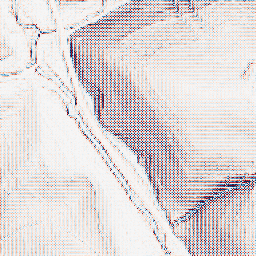
Category: wavelet
Decomposition family: wavelet_dwt
Decomposition parameters: wavelet: haar
level: 1
Upsampling method: sinc_hamming
Upsampling parameters: scale: 4
kernel_size: 4
Upsampling scale: 4